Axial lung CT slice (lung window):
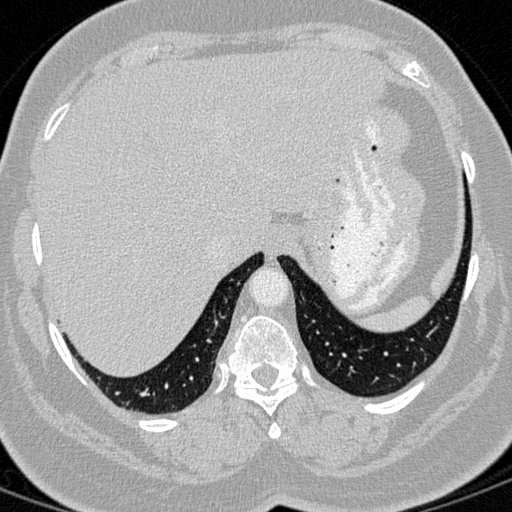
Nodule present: no